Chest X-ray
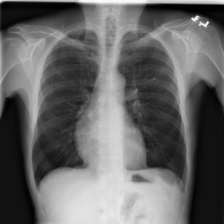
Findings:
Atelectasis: negative
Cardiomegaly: negative
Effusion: negative
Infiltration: negative
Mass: negative
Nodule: positive
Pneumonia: negative
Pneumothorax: negative
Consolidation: negative
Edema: negative
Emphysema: negative
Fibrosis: negative
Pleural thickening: negative
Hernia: negative